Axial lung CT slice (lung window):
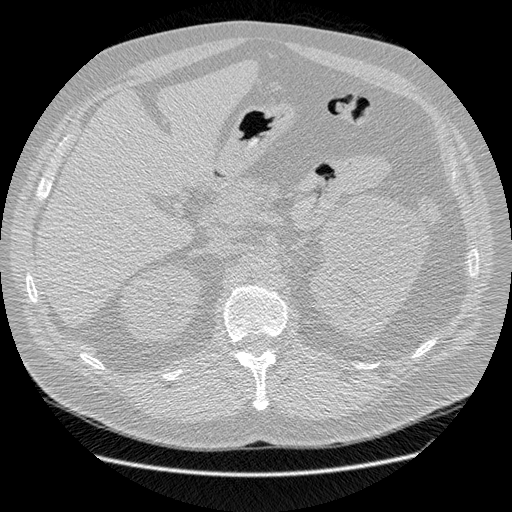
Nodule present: no